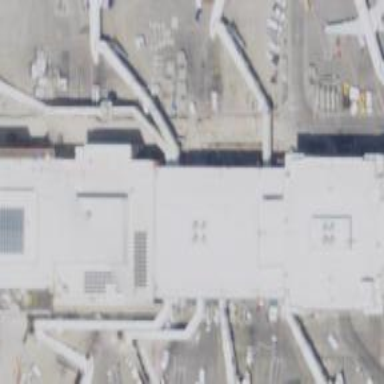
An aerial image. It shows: Airport gate.